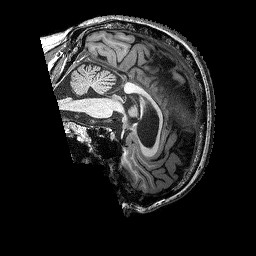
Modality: T1w
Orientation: sagittal
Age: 66
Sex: male
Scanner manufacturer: siemens
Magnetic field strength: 3 T
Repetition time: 2.25 s
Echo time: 0.00452 s